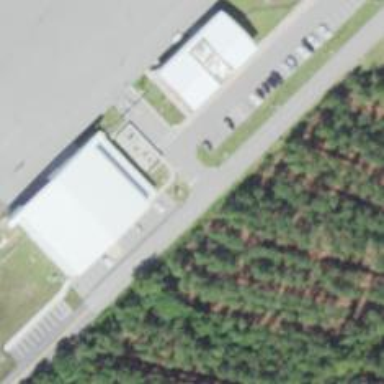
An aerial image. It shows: Hangar located at airport.